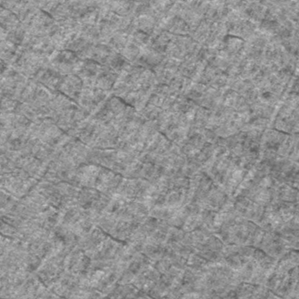
Label: frost